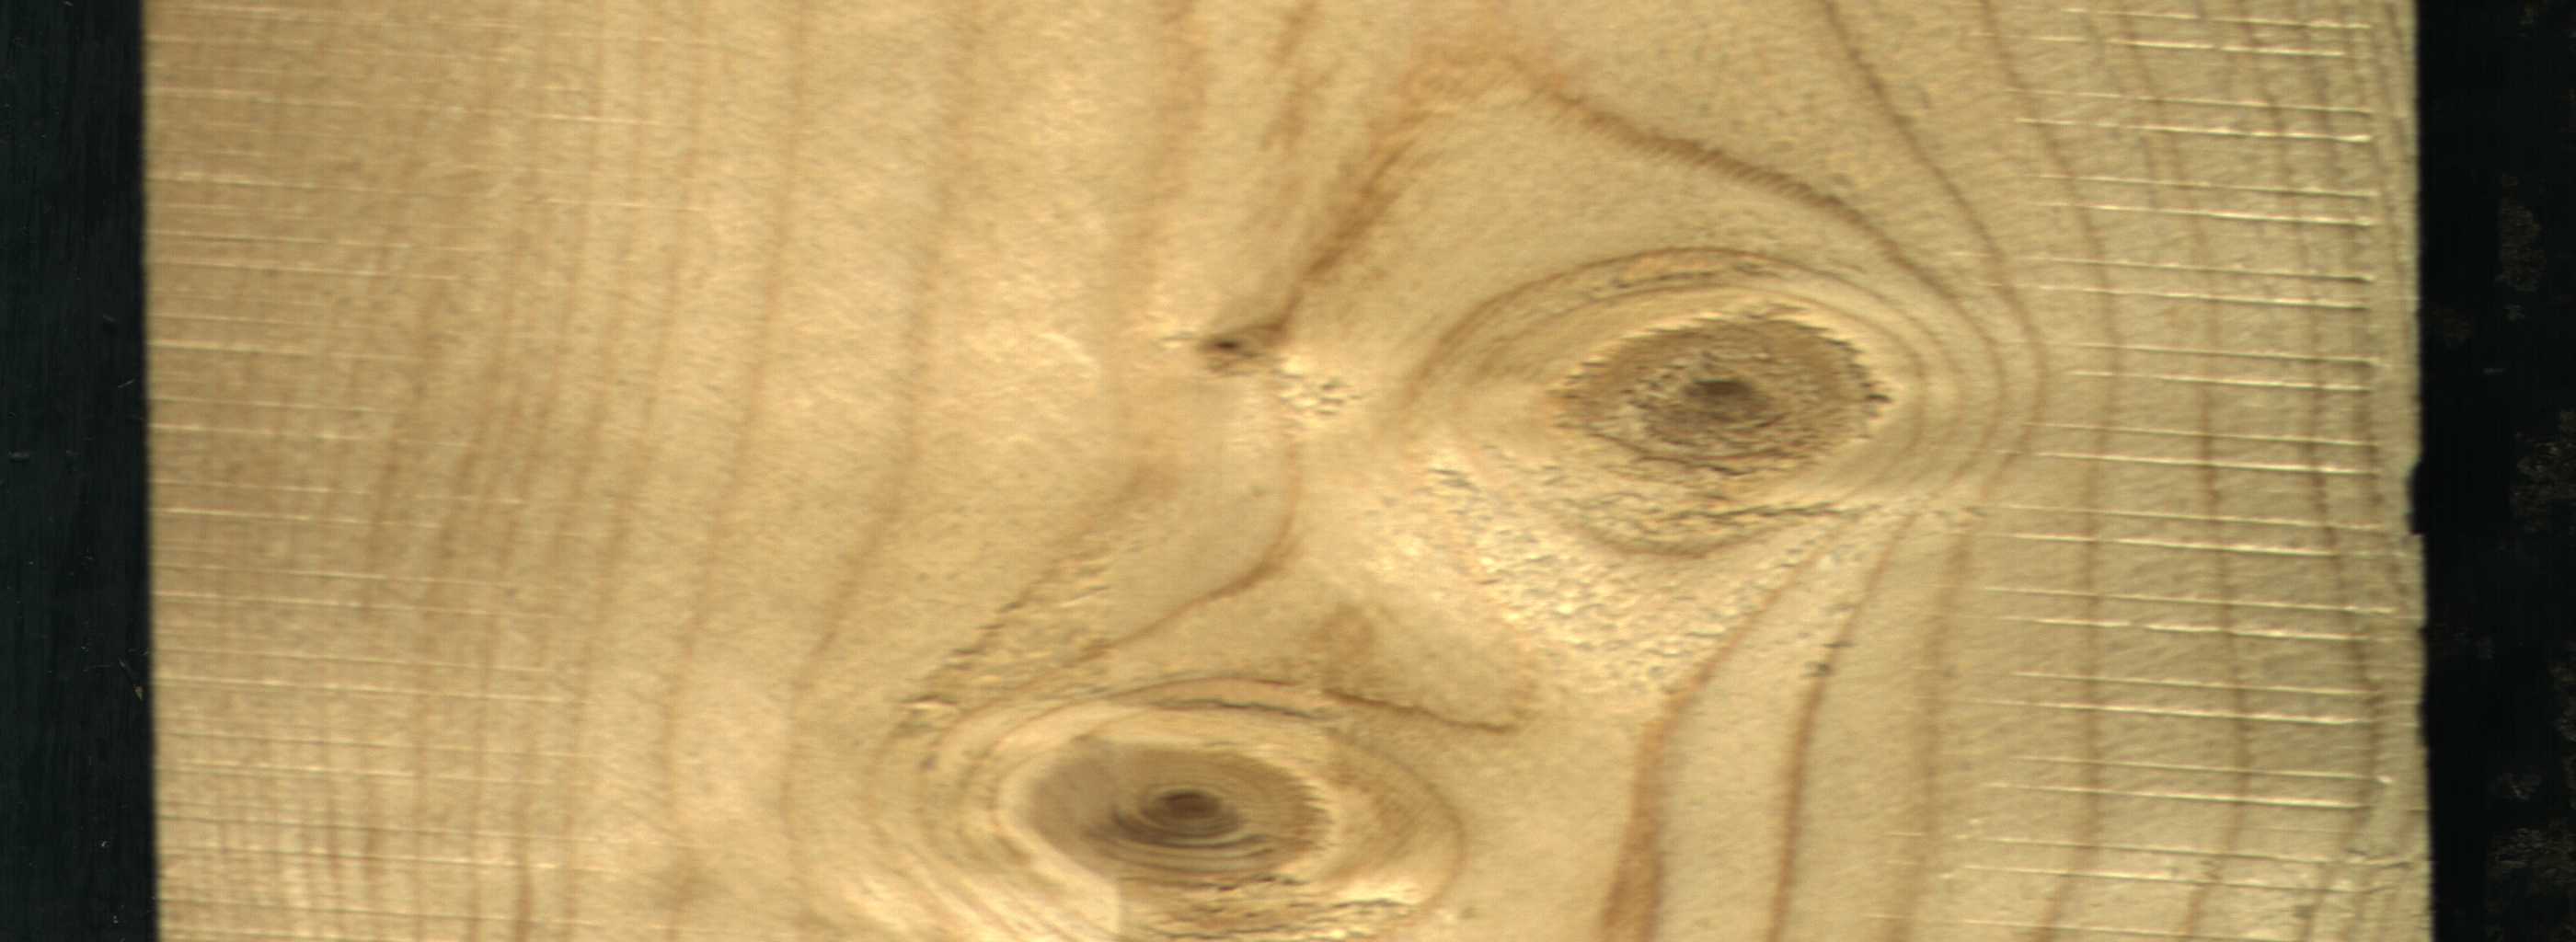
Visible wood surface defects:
Live_Knot
Live_Knot
Live_Knot